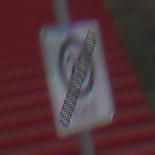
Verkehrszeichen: EndeZone20
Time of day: Midday
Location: Outdoor (Urban)
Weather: Overcast
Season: NotSpecified
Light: Natural